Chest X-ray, PA view. Patient: 31 years old, sex F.
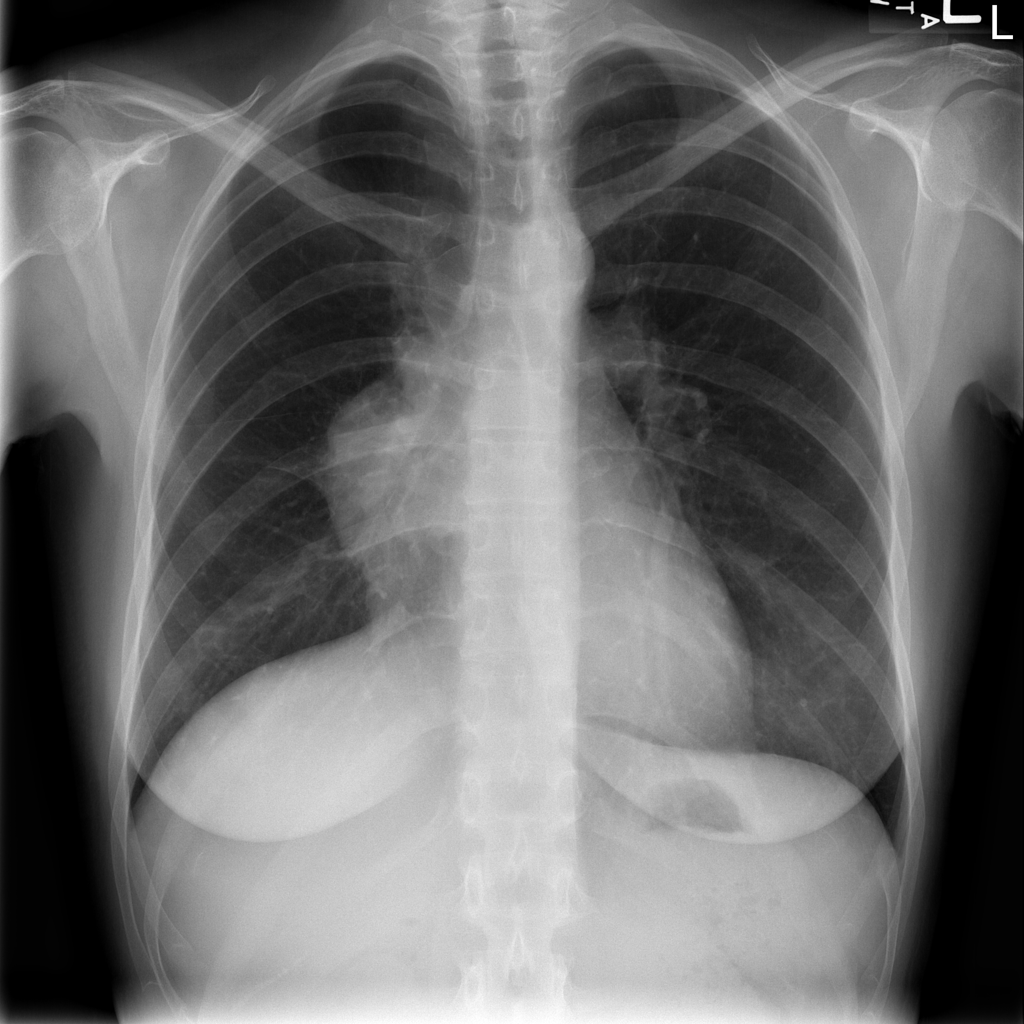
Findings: Mass